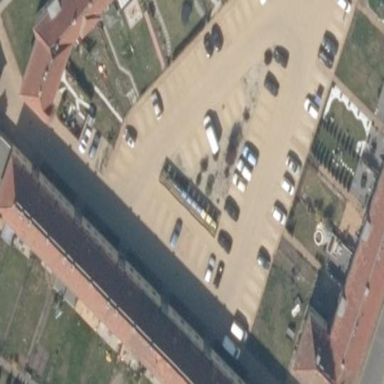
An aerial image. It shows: Parking area with surface.